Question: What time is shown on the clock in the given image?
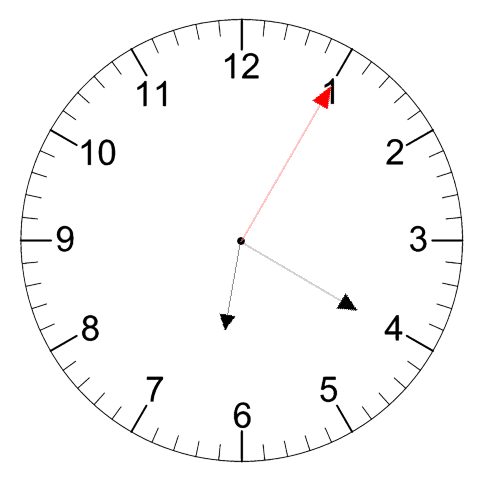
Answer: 06:20:05